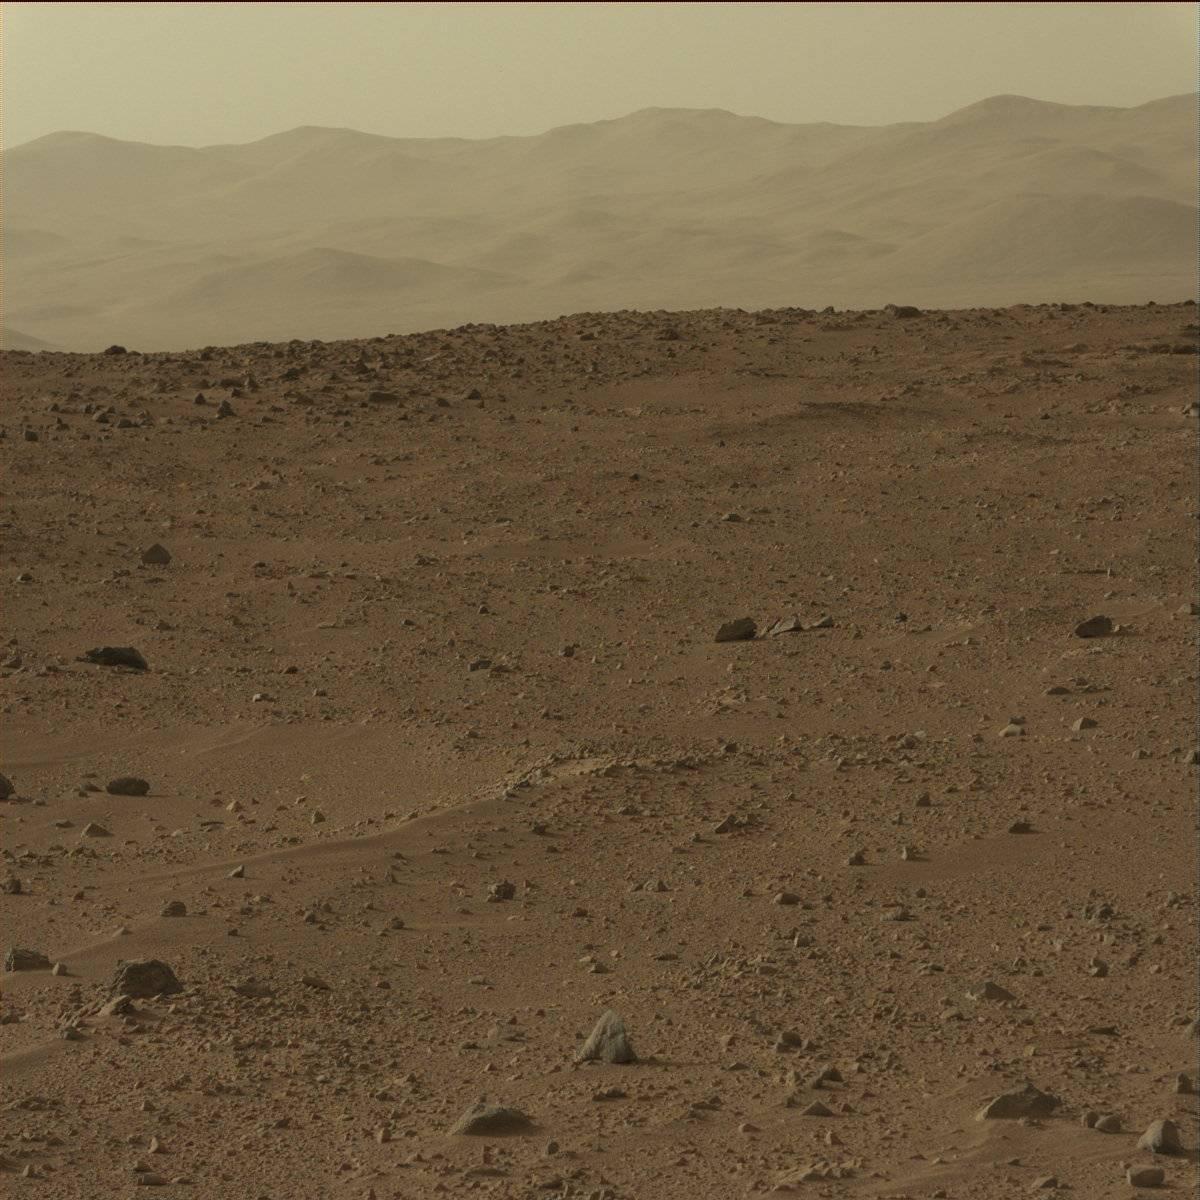
Terrain classes present: Bedrock, Ridge, Rock, Sand / Soil, Sky